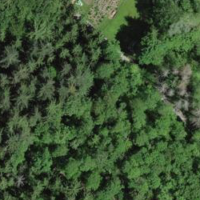
EUNIS habitat code: 44
Species observed at this site:
Allium ursinum